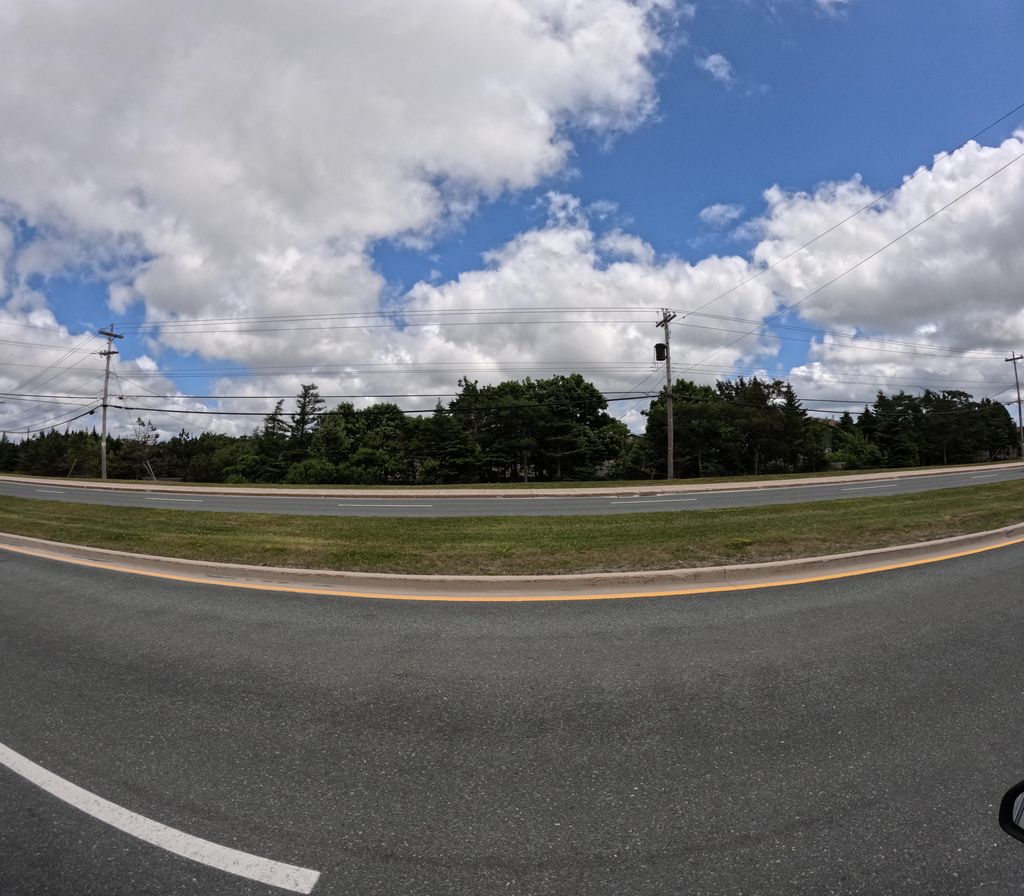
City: st_johns